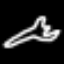
Label: fork